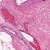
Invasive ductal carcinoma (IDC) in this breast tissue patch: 0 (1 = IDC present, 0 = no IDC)